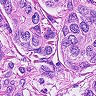
Metastatic tissue present: yes